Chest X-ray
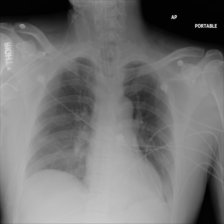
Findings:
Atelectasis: negative
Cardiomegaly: negative
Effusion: negative
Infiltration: negative
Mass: negative
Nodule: negative
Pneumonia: negative
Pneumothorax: negative
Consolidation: negative
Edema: negative
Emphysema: negative
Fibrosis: negative
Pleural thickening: negative
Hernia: negative